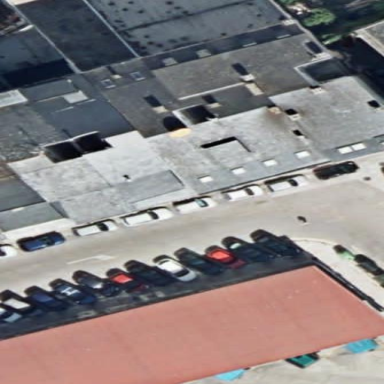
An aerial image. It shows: Commercial building.